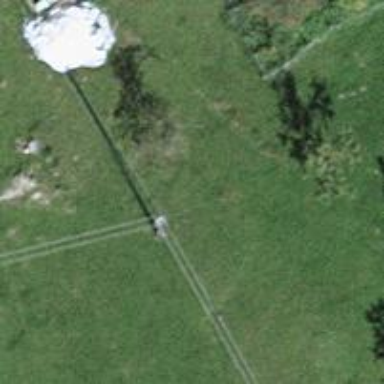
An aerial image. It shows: Minor power line.